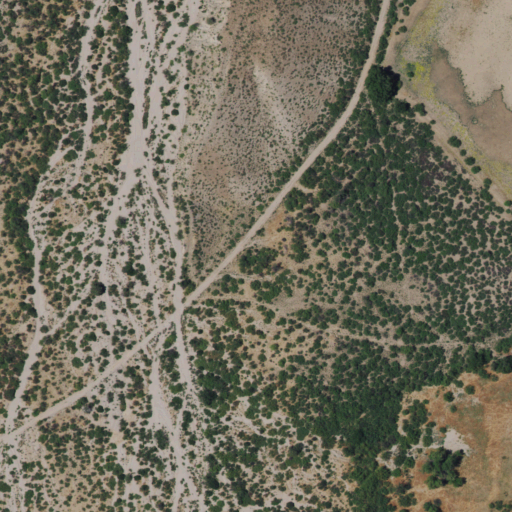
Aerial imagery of valley in New Mexico named L C Canyon containing only shrub